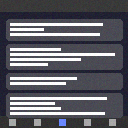
Screen state: on